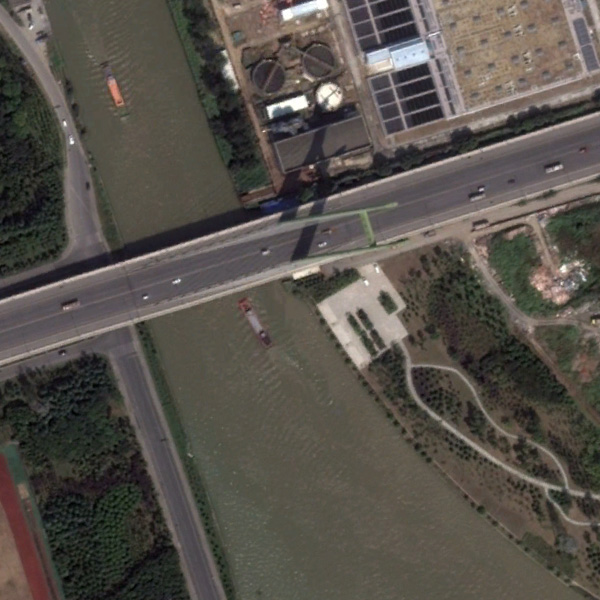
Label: Bridge